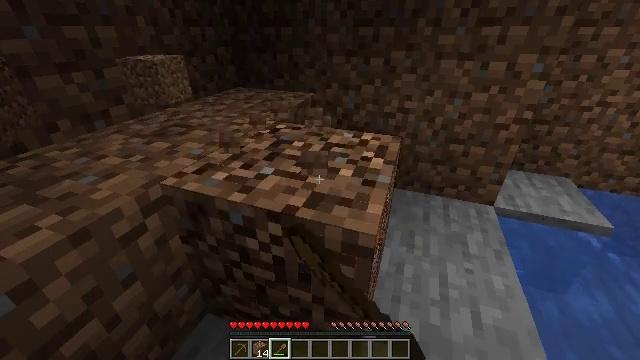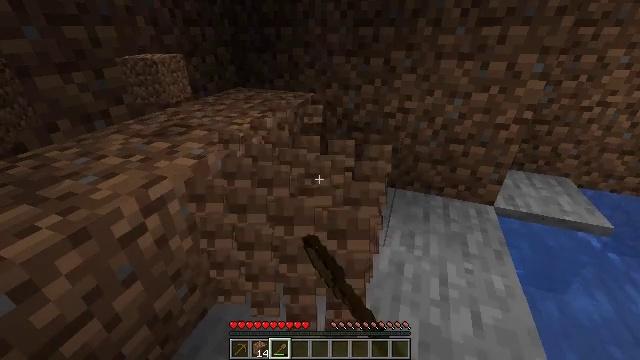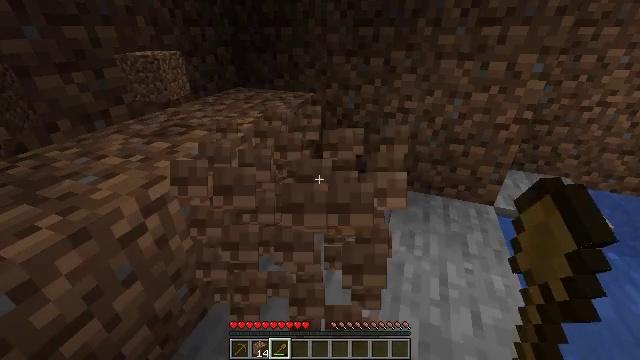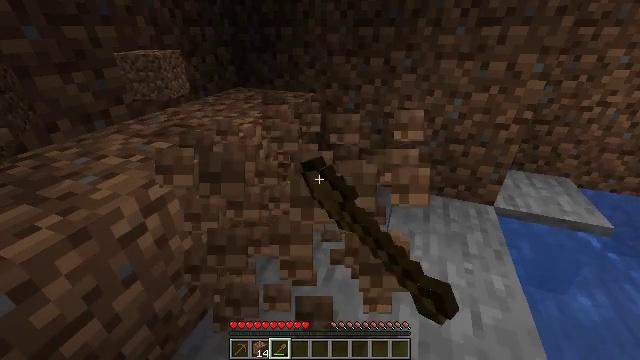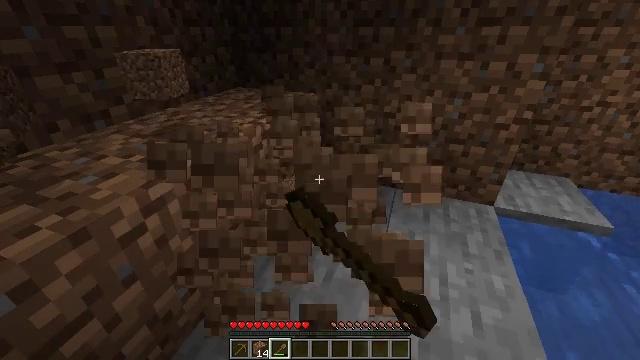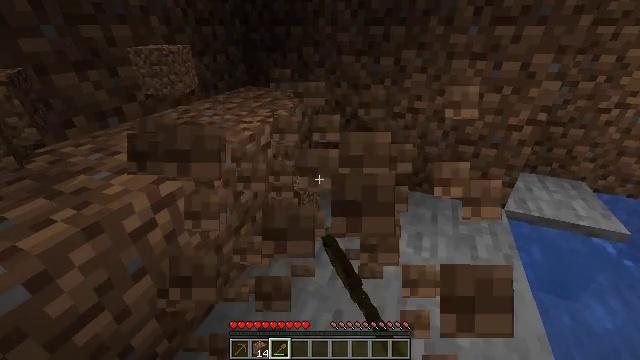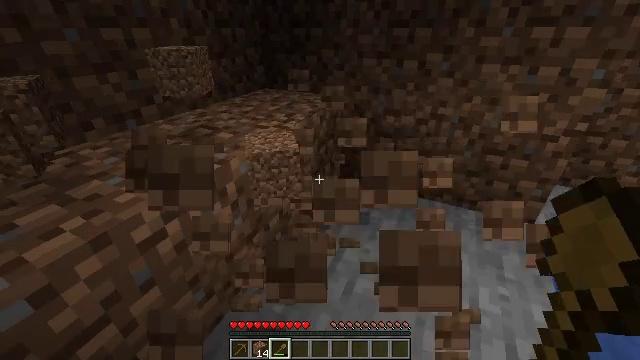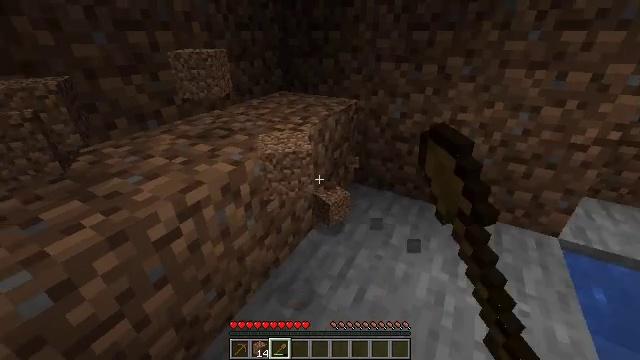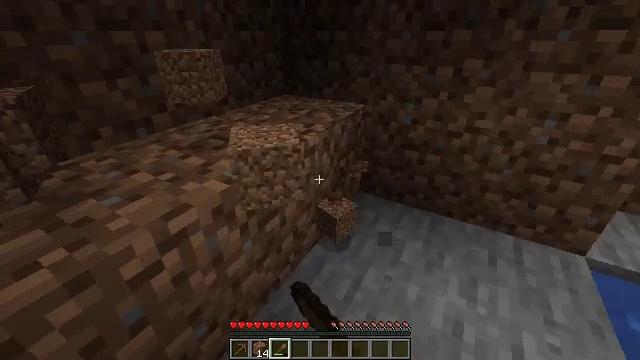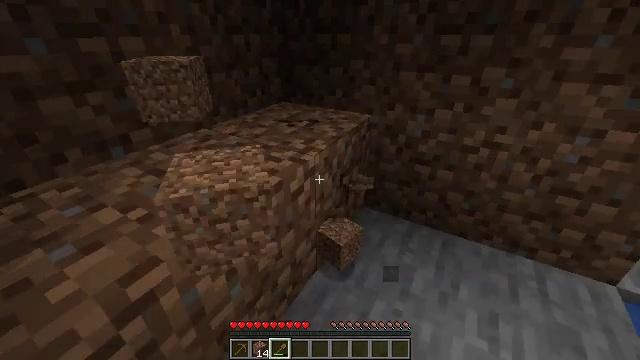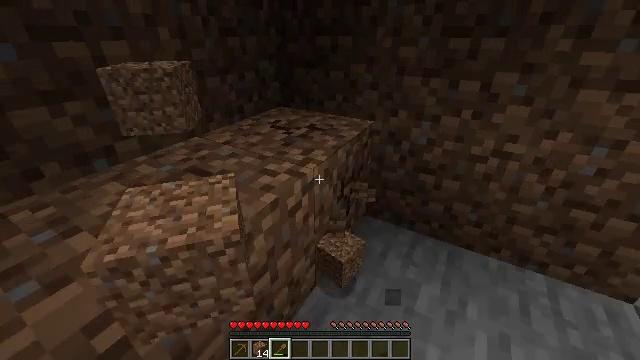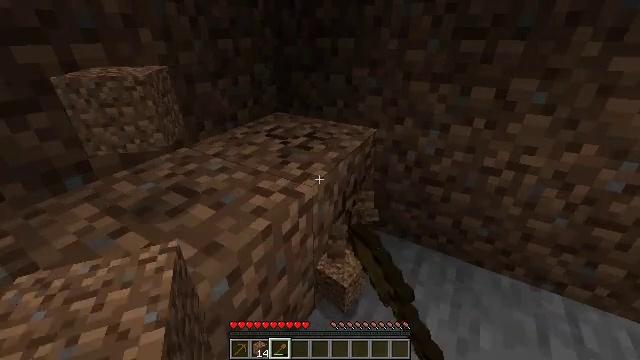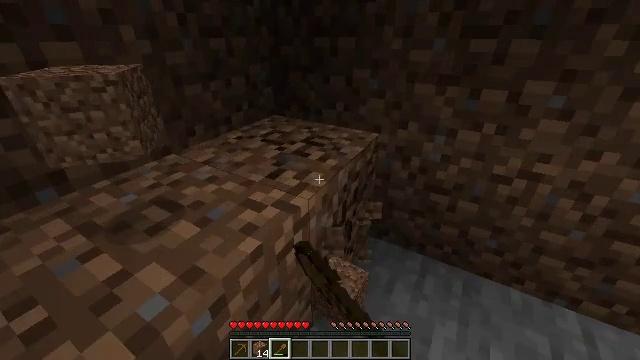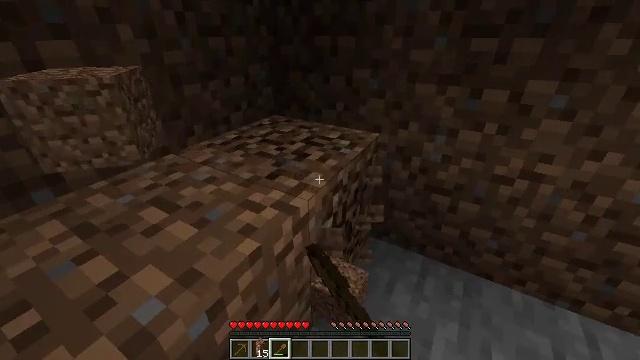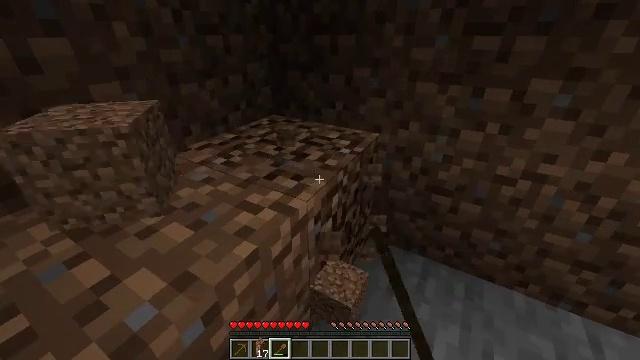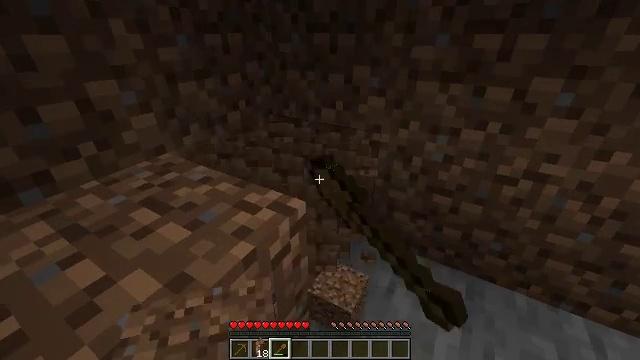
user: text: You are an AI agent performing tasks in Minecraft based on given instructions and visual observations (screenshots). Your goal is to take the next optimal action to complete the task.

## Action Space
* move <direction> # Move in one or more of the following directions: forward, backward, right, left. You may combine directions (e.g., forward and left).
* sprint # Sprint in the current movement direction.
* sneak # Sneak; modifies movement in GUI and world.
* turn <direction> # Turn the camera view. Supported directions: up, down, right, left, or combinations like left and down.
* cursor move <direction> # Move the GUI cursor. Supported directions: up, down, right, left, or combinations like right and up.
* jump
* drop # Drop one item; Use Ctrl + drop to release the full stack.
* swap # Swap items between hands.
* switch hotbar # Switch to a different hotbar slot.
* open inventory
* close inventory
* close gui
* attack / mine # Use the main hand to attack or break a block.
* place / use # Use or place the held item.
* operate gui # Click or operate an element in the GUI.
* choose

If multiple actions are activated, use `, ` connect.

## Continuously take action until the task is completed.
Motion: motion action
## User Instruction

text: Mine dirt from the ground.
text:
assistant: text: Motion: attack / mine
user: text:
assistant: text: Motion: attack / mine
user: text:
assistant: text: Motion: attack / mine
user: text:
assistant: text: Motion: attack / mine
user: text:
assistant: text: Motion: turn left, attack / mine
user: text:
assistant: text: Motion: move forward, turn left, attack / mine
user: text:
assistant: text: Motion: move forward, turn left, attack / mine
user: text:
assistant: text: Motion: move forward, attack / mine
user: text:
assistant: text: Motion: move forward, attack / mine
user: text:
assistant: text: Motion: move forward, attack / mine
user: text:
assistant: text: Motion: attack / mine
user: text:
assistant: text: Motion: attack / mine
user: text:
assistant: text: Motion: attack / mine
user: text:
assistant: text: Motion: attack / mine
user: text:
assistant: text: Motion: attack / mine
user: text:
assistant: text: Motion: attack / mine
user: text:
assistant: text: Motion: attack / mine
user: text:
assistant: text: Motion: attack / mine
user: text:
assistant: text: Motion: attack / mine
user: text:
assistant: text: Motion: attack / mine
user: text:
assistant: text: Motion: attack / mine
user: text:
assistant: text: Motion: turn left, attack / mine
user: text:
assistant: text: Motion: turn left, attack / mine
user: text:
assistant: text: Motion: turn left and down, attack / mine
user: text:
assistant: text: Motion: turn left, attack / mine
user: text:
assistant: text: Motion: turn left, attack / mine
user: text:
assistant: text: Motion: attack / mine
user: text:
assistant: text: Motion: attack / mine
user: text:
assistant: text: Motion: attack / mine
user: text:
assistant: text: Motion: attack / mine